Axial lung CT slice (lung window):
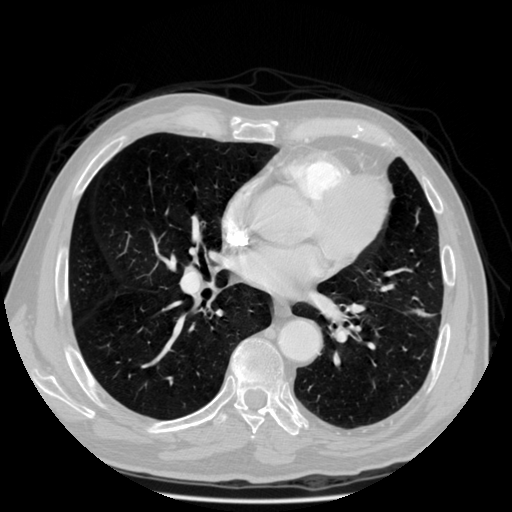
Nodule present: no